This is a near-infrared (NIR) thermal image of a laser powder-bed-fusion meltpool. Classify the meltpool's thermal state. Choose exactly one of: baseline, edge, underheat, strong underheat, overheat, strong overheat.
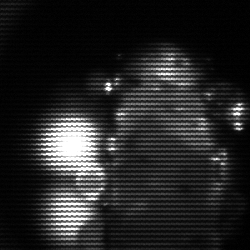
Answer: strong underheat